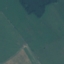
Label: Pasture